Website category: sports
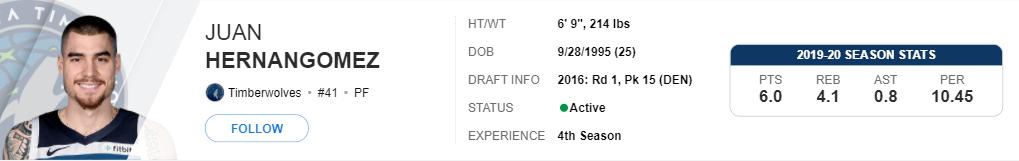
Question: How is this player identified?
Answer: Juan Hernangomez

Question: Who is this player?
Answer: Juan Hernangomez

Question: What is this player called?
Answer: Juan Hernangomez

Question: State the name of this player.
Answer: Juan Hernangomez

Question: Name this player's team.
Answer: Timberwolves

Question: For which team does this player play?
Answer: Timberwolves

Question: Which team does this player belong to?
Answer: Timberwolves

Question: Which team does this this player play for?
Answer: Timberwolves

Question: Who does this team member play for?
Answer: Timberwolves

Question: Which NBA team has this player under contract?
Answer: Timberwolves

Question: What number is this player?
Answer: #41

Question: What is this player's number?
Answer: #41

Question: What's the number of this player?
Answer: #41

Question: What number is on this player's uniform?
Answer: #41

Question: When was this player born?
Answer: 9/28/1995

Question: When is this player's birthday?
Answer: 9/28/1995

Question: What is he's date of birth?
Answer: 9/28/1995

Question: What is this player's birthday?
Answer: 9/28/1995

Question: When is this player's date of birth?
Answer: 9/28/1995

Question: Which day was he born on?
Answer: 9/28/1995

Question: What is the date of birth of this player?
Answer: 9/28/1995

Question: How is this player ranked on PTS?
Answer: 6.0

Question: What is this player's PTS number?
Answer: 6.0

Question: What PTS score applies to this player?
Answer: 6.0

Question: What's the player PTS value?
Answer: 6.0

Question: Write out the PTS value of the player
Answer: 6.0

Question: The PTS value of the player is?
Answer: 6.0

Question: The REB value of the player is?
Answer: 4.1

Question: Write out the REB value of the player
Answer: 4.1

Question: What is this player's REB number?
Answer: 4.1

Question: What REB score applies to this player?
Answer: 4.1

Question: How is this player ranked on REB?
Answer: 4.1

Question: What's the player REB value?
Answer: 4.1

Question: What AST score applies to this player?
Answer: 0.8

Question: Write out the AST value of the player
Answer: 0.8

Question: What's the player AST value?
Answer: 0.8

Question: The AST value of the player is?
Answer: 0.8

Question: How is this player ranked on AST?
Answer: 0.8

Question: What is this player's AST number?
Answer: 0.8

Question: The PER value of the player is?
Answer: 10.45

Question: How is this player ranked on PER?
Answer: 10.45

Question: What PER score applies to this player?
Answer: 10.45

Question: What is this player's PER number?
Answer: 10.45

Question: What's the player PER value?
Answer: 10.45

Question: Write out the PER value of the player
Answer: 10.45

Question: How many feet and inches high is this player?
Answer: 6' 9"

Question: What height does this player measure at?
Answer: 6' 9"

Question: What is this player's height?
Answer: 6' 9"

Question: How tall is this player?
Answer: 6' 9"

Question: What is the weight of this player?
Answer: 214 lbs

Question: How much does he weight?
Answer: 214 lbs

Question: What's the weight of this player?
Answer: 214 lbs

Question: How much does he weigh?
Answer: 214 lbs

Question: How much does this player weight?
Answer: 214 lbs